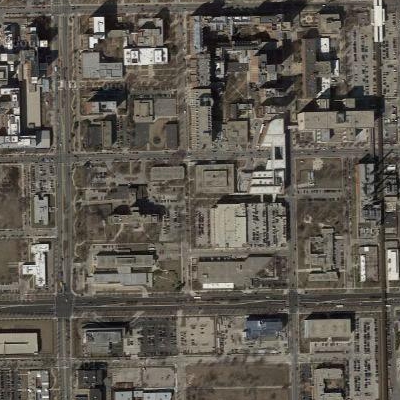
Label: cIndustry